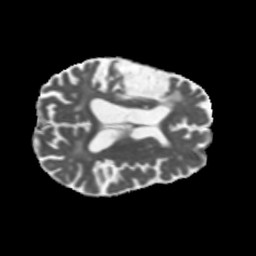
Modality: MD
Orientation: axial
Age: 58
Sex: male
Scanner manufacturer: siemens
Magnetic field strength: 3 T
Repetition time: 5.47 s
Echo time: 0.0854 s